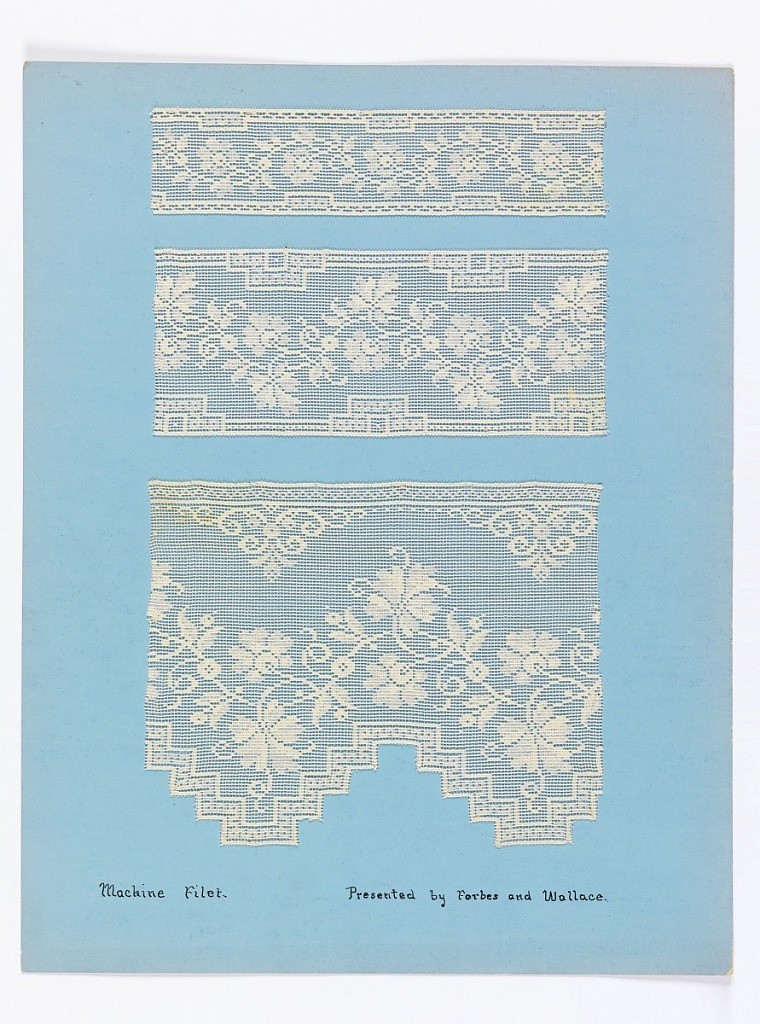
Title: Sample book page
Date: ca. 1910
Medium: cardboard, linen, silk, metallic Technique: linen embroidery with ground cloth dissolved Examples of embroidery on net produced by the Schiffli machine Metallic embroidery on net Machine-made openwork in imitation of hand-embroidered net Mostly floral and a few geometric patterns, some designs described as "Spanish" Imitation hand-made filet Machine filet Imitation filet crochet Ploven (burnt-out lace) Fancy curtain lace made on the Levers machines Real filet (handmade) next to Machine-made filet Spotted curtain nets, made chiefly at Nottingham, England and Caudry, France.
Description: Samples of machine-made openwork and several examples of hand made lace mounted on boards. They imitate hand-embroidered net, crochet, or needlepoint.  All are floral patterns plus a few of early 1920's geometric style.
"Embroidered net" produced by the Schiffli Machine.